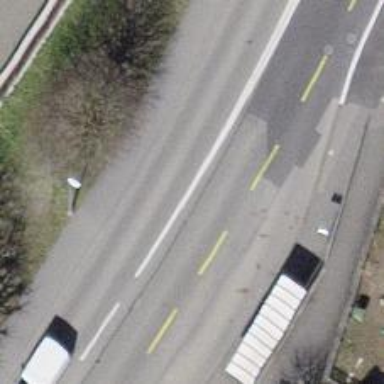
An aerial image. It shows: Bus stop with designated public transport stop position.